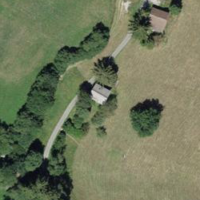
EUNIS habitat code: 55
Species observed at this site:
Tachymarptis melba
Lysandra coridon
Coenonympha pamphilus